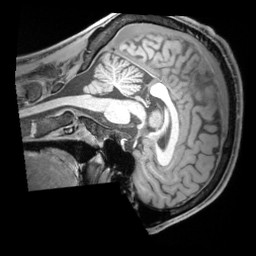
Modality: T1w
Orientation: sagittal
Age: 23
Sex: male
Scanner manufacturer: siemens
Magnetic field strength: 3 T
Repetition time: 1.97 s
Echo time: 0.00206 s